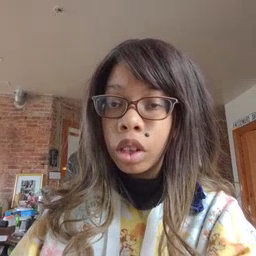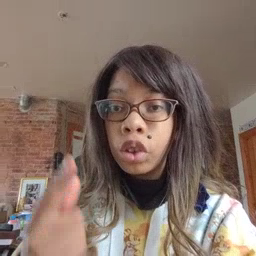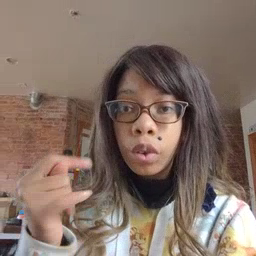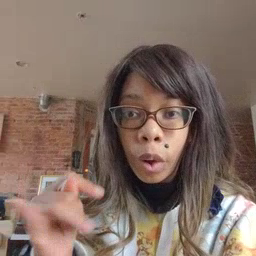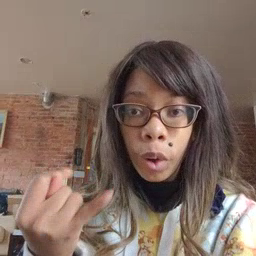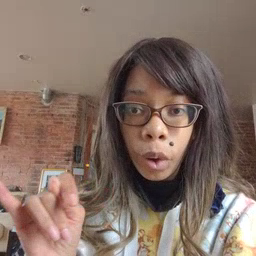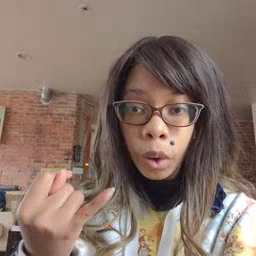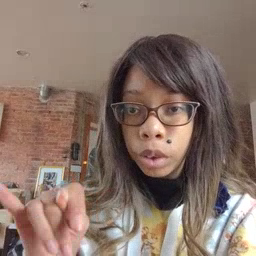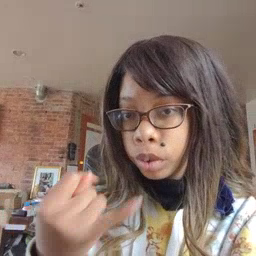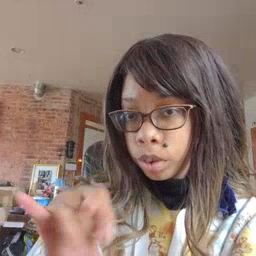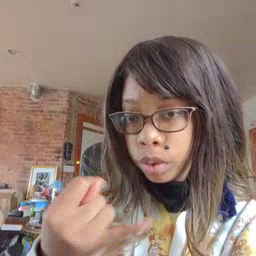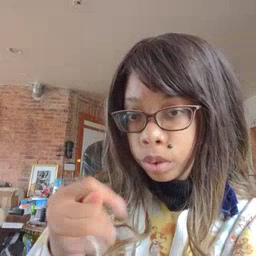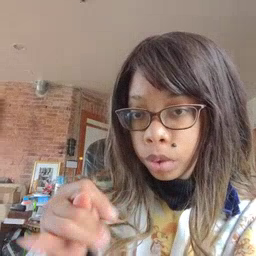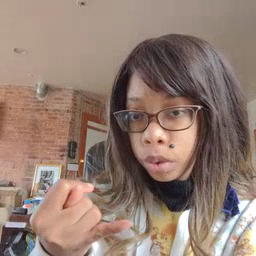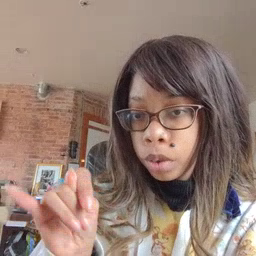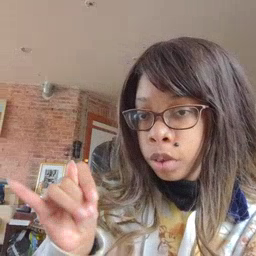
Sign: toy